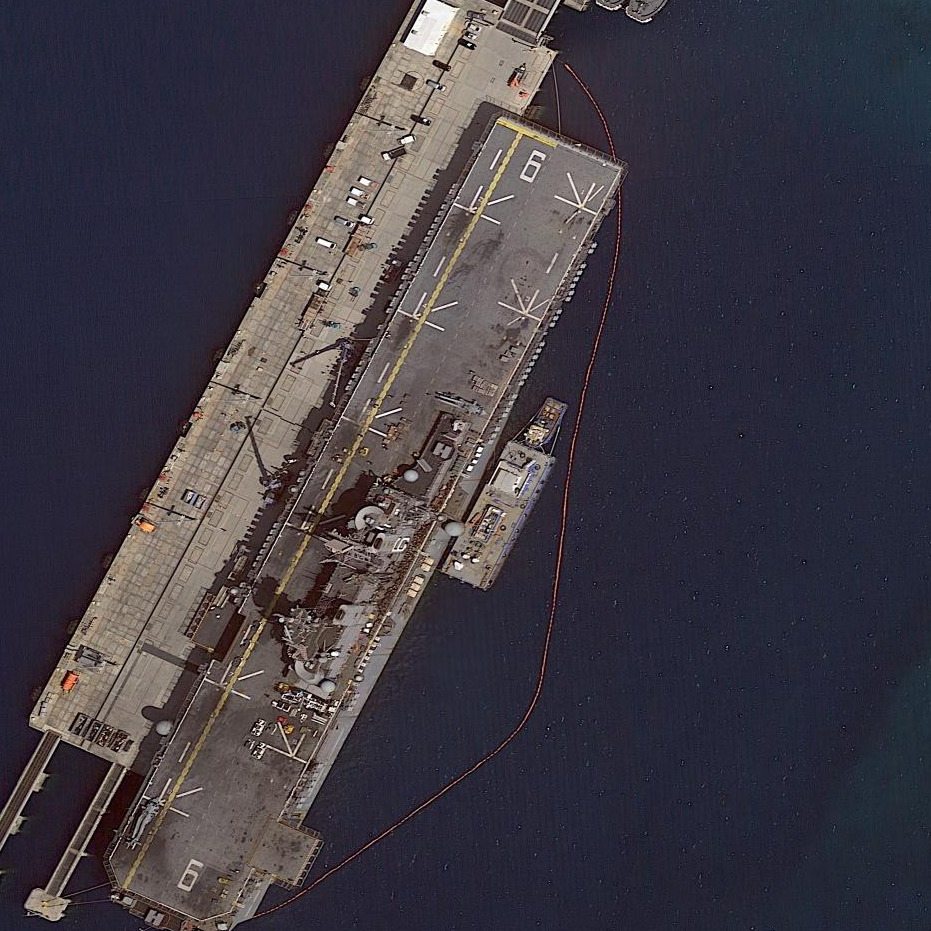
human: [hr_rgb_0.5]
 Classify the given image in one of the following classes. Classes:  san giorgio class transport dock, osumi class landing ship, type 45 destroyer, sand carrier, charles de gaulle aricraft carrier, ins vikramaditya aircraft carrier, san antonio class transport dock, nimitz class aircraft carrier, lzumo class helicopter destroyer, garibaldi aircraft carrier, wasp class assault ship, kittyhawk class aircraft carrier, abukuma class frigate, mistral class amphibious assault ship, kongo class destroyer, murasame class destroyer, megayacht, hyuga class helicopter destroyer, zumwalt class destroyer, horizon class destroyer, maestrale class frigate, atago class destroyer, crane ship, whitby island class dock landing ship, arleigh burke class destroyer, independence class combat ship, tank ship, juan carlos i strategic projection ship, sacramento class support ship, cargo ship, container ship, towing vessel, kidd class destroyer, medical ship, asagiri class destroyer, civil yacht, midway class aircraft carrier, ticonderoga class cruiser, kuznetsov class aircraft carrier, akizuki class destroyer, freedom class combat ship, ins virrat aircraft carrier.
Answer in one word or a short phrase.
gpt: Wasp class assault ship